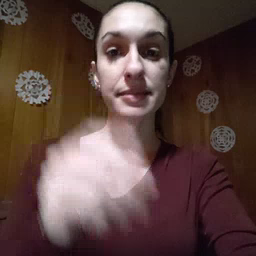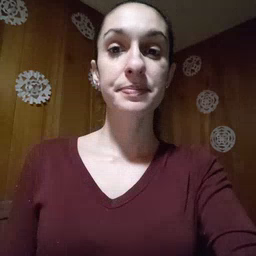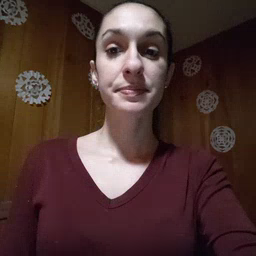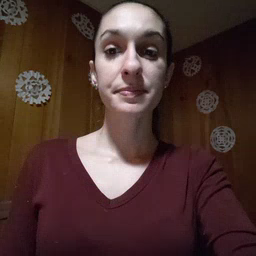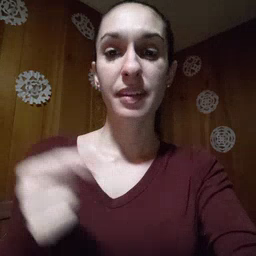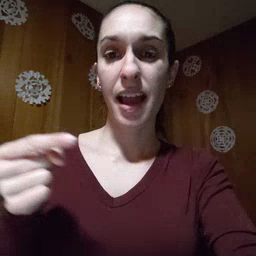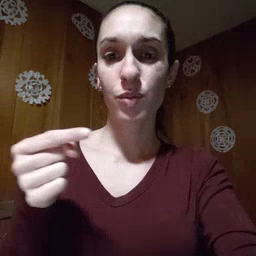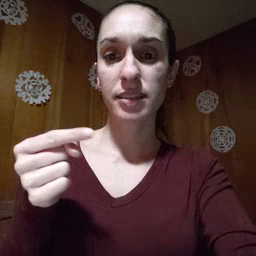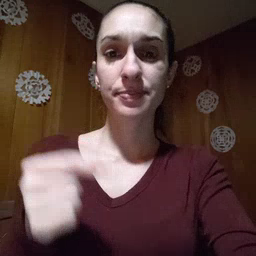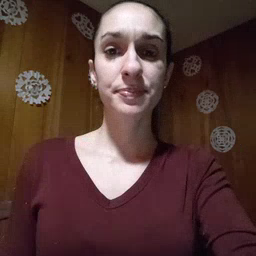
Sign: owie